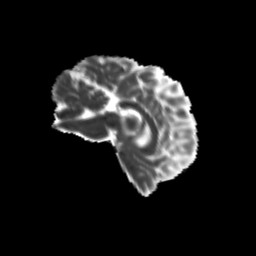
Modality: MD
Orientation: sagittal
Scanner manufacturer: siemens
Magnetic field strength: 3 T
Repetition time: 9.2 s
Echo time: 0.084 s